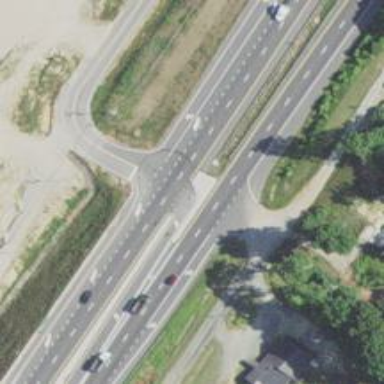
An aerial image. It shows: Expressway with asphalt surface classified as trunk highway.